Interaction volume radius: 5 \u00c5
Interaction volume height: 20 \u00c5
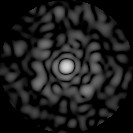
Disorder parameter: 0.8342